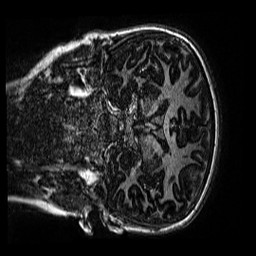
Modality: MP2RAGE
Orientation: coronal
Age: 11
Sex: male
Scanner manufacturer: siemens
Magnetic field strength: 3 T
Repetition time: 4 s
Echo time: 0.00299 s